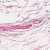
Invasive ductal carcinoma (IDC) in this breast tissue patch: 0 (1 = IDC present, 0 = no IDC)